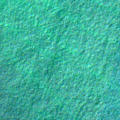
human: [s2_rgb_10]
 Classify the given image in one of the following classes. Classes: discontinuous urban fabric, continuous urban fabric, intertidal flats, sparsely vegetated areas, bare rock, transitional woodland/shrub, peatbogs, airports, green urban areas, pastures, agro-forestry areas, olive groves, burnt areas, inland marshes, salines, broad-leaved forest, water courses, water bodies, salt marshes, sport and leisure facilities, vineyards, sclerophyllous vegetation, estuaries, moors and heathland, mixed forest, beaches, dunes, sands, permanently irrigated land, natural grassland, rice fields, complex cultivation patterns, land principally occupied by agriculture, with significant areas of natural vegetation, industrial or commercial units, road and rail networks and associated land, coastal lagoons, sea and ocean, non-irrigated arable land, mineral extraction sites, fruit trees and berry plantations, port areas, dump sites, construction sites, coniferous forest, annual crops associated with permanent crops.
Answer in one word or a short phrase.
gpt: sea and ocean